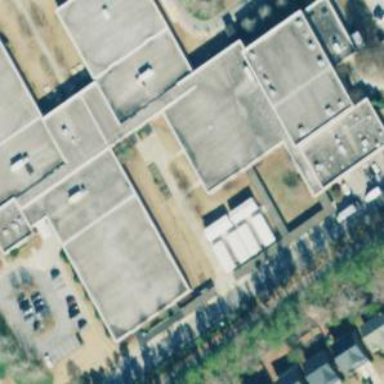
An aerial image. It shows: School building with grey roof.